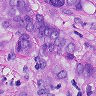
Metastatic tissue present: yes